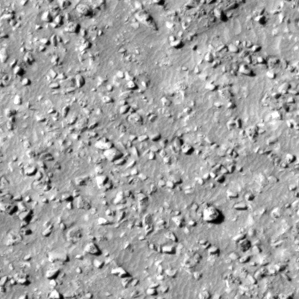
Label: non_frost